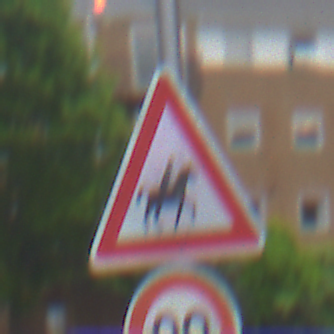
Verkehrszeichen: ReiterLinks
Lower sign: Geschwindigkeit90
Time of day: MorningAfternoon
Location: Outdoor (Urban)
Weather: Overcast
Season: NotSpecified
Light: Natural